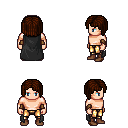
a pixel art fantasy rpg character, male body template, human, light skin, black cape, gold greaves, brown pageboy hairstyle, cloth bracers, brown shoes, four views (front, back, left, right), 2x2 character sprite sheet, small pixel art, hard edges, no anti-aliasing